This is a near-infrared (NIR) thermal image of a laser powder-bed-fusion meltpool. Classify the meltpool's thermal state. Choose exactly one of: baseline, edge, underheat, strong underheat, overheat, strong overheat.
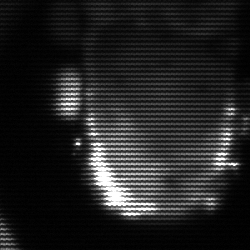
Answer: baseline